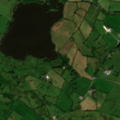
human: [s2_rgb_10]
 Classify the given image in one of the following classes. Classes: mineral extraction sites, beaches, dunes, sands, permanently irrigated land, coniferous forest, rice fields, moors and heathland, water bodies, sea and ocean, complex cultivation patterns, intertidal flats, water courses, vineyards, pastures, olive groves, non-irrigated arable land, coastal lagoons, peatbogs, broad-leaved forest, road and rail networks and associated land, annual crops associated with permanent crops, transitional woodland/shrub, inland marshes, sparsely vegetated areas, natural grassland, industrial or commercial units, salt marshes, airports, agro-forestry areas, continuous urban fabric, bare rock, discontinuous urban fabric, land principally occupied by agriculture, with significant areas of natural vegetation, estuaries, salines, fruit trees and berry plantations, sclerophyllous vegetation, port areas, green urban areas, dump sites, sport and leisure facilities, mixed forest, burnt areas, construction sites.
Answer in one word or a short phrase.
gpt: pastures, water bodies